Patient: sex M, age 55
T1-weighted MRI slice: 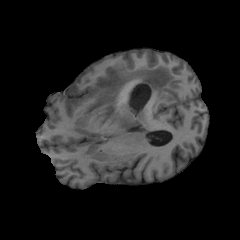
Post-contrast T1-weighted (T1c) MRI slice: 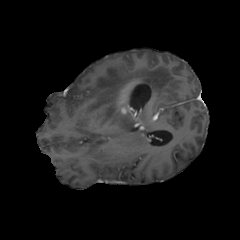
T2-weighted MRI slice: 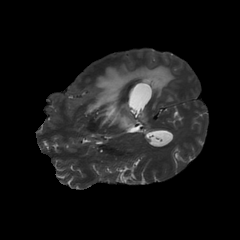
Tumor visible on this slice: yes
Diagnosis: Glioblastoma, IDH-wildtype
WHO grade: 4